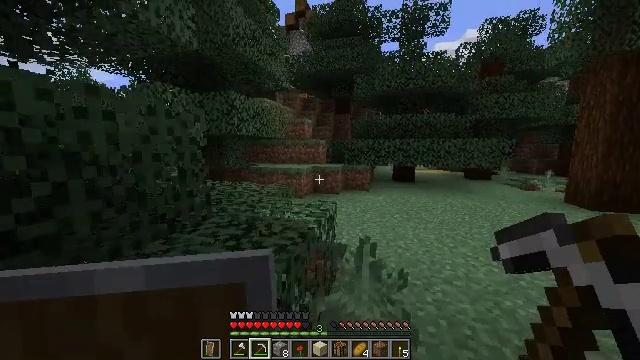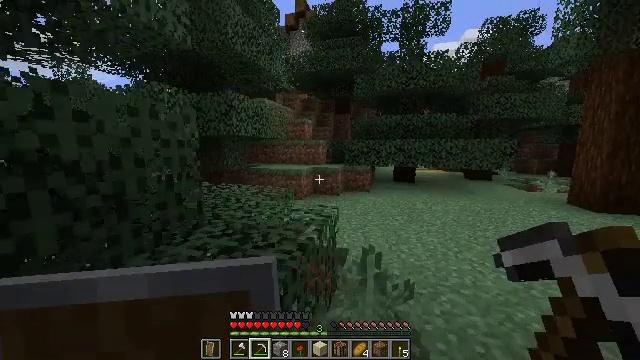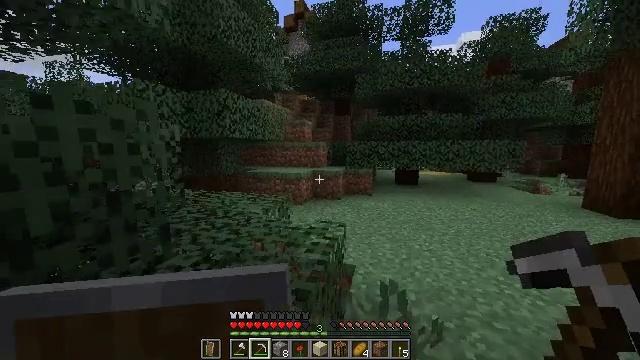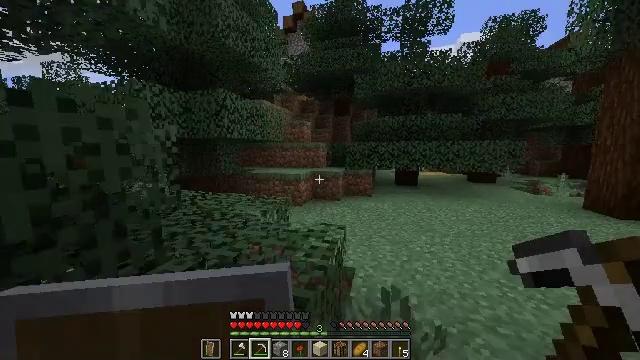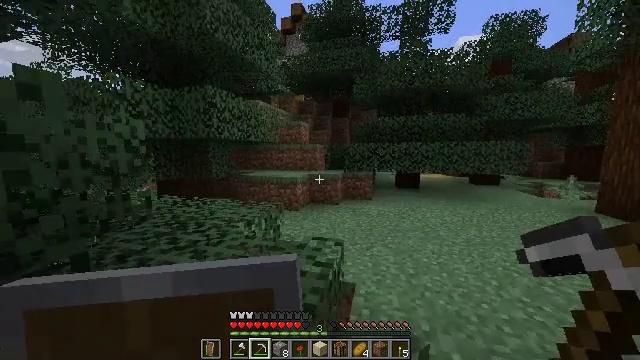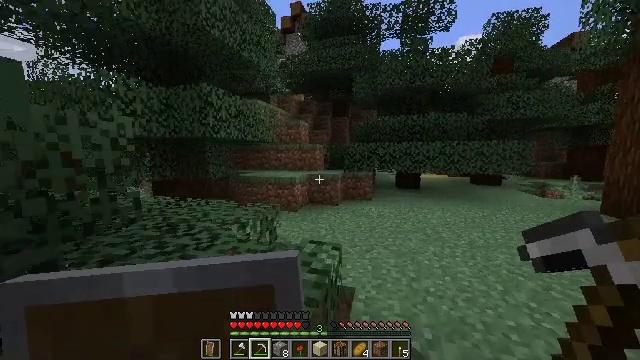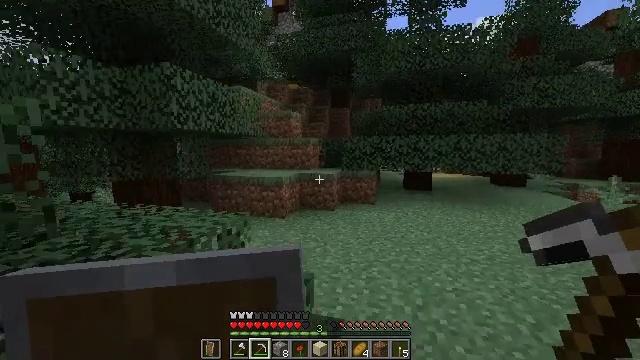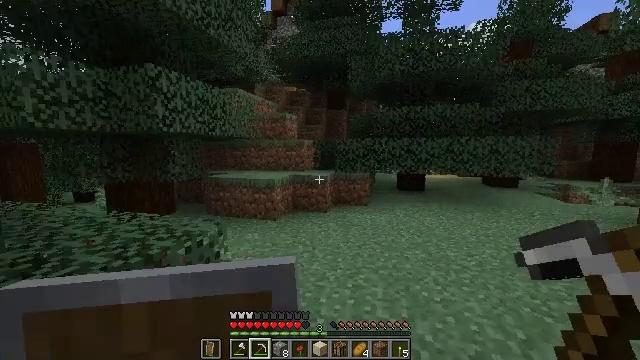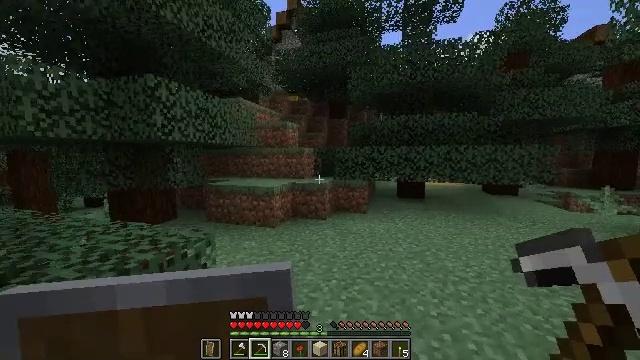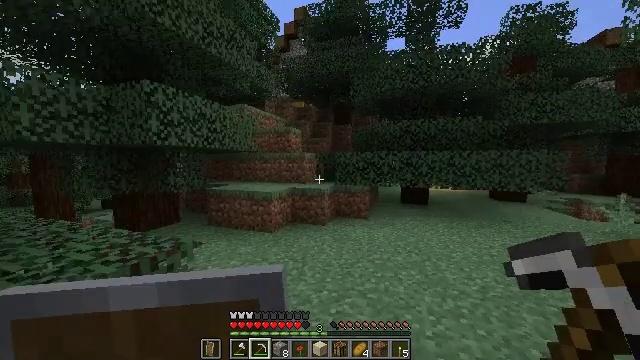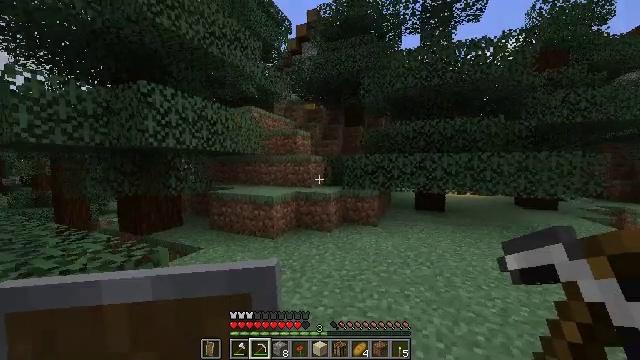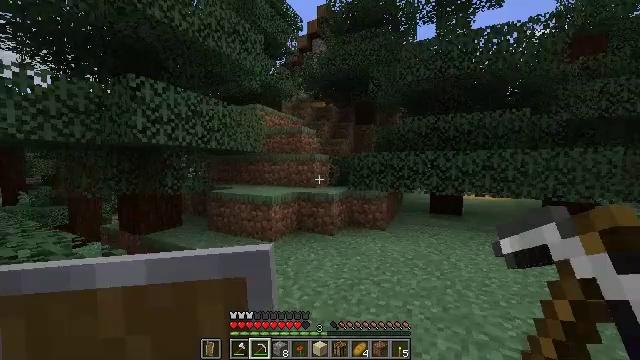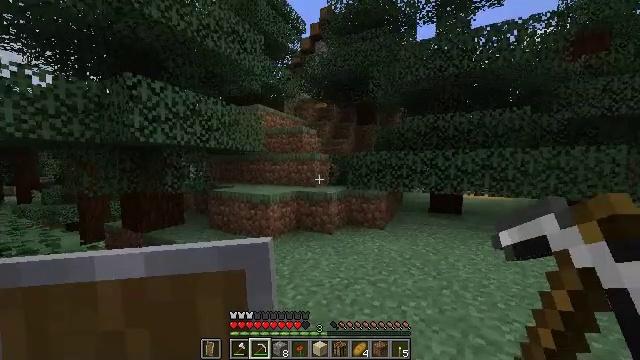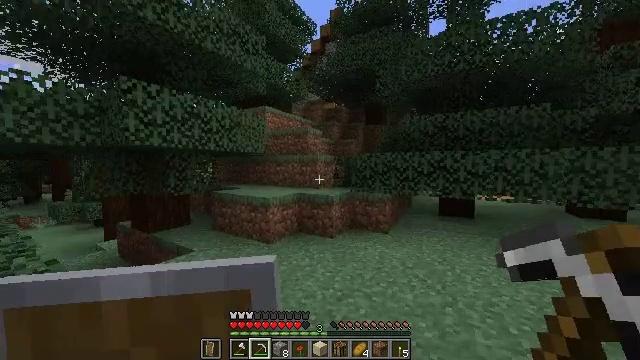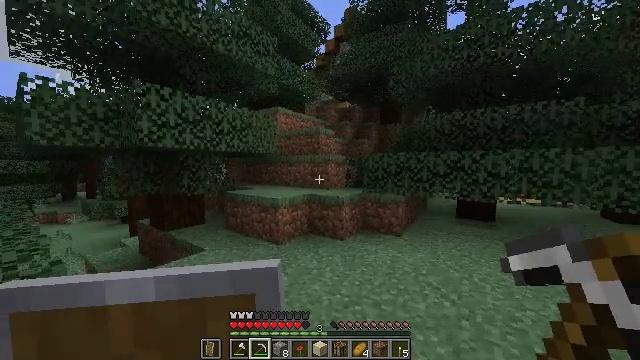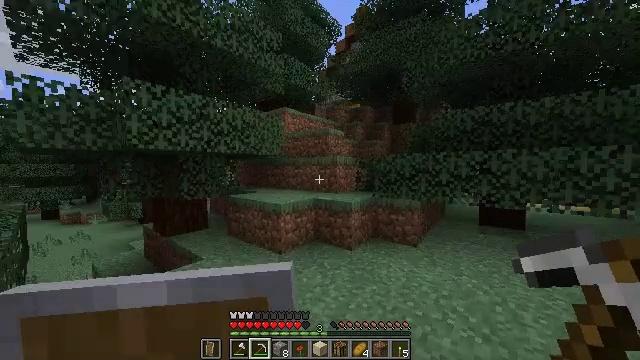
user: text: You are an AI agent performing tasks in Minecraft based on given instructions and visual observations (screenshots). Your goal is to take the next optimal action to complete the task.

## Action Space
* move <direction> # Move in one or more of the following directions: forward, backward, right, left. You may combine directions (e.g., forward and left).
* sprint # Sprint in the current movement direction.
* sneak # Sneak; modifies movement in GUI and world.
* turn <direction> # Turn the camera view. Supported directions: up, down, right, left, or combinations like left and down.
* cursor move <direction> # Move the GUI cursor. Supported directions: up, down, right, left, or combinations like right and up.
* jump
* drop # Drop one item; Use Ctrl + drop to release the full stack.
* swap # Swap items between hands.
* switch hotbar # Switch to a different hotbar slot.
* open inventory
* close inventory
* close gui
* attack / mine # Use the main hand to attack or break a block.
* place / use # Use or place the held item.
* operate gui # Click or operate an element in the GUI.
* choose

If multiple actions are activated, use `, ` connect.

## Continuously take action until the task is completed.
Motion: motion action
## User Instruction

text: Punch the spruce leaves to get saplings.
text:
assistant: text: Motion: move forward, sprint
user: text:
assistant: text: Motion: move forward, sprint
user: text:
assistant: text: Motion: move forward, sprint
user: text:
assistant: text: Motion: move forward, sprint
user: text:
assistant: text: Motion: move forward and move right, sprint
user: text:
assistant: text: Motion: move forward and move right, sprint
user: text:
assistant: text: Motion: move forward and move right, sprint
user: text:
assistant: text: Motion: move forward and move right, sprint, turn up
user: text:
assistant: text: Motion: move forward and move right, sprint, turn left and up
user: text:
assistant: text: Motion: move forward and move right, sprint, turn left
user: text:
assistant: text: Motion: move forward and move right, sprint, turn left
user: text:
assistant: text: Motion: move forward and move right, sprint
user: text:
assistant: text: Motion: move forward and move right, sprint, turn left
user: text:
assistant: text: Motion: move forward, sprint, turn left
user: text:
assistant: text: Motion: move forward, sprint, turn left
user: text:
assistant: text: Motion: move forward, sprint
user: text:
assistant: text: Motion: move forward, sprint
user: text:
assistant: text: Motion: move forward, sprint
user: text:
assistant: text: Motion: move forward, sprint
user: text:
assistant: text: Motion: move forward, sprint
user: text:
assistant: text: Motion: move forward, sprint, turn right and up
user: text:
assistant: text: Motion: move forward, sprint, turn right
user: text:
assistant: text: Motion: move forward, sprint
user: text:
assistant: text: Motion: move forward, sprint
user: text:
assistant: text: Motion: move forward, sprint, jump
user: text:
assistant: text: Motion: move forward, sprint, jump
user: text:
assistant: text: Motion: move forward, sprint, jump
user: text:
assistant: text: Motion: move forward, sprint, jump
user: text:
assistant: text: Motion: move forward, sprint, jump
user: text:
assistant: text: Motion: move forward, sprint, jump